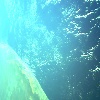
Label: water